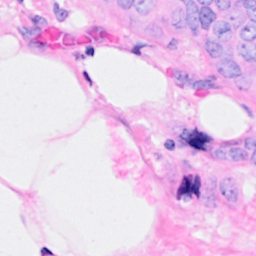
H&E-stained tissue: Breast